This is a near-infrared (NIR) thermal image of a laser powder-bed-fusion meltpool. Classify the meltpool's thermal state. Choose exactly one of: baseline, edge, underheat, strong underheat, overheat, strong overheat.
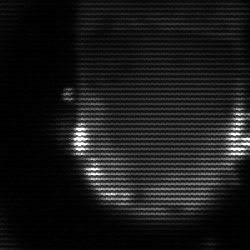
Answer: baseline